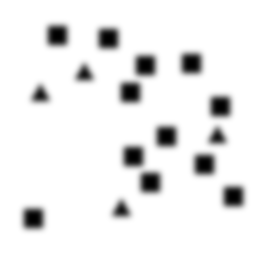
Squares: 12
Triangles: 4
Stars: 0
Total shapes: 16